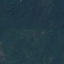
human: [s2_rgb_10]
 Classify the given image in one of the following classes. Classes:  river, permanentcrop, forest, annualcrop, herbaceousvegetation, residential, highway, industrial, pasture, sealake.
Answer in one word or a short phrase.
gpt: Forest